Question:
The constexpr is not evaluated in compile-time as seen in the assembly(CALL instruction), why?
(Using most recent gcc that comes with codeblocks (g++ 4.7.1) with -std=c++11)
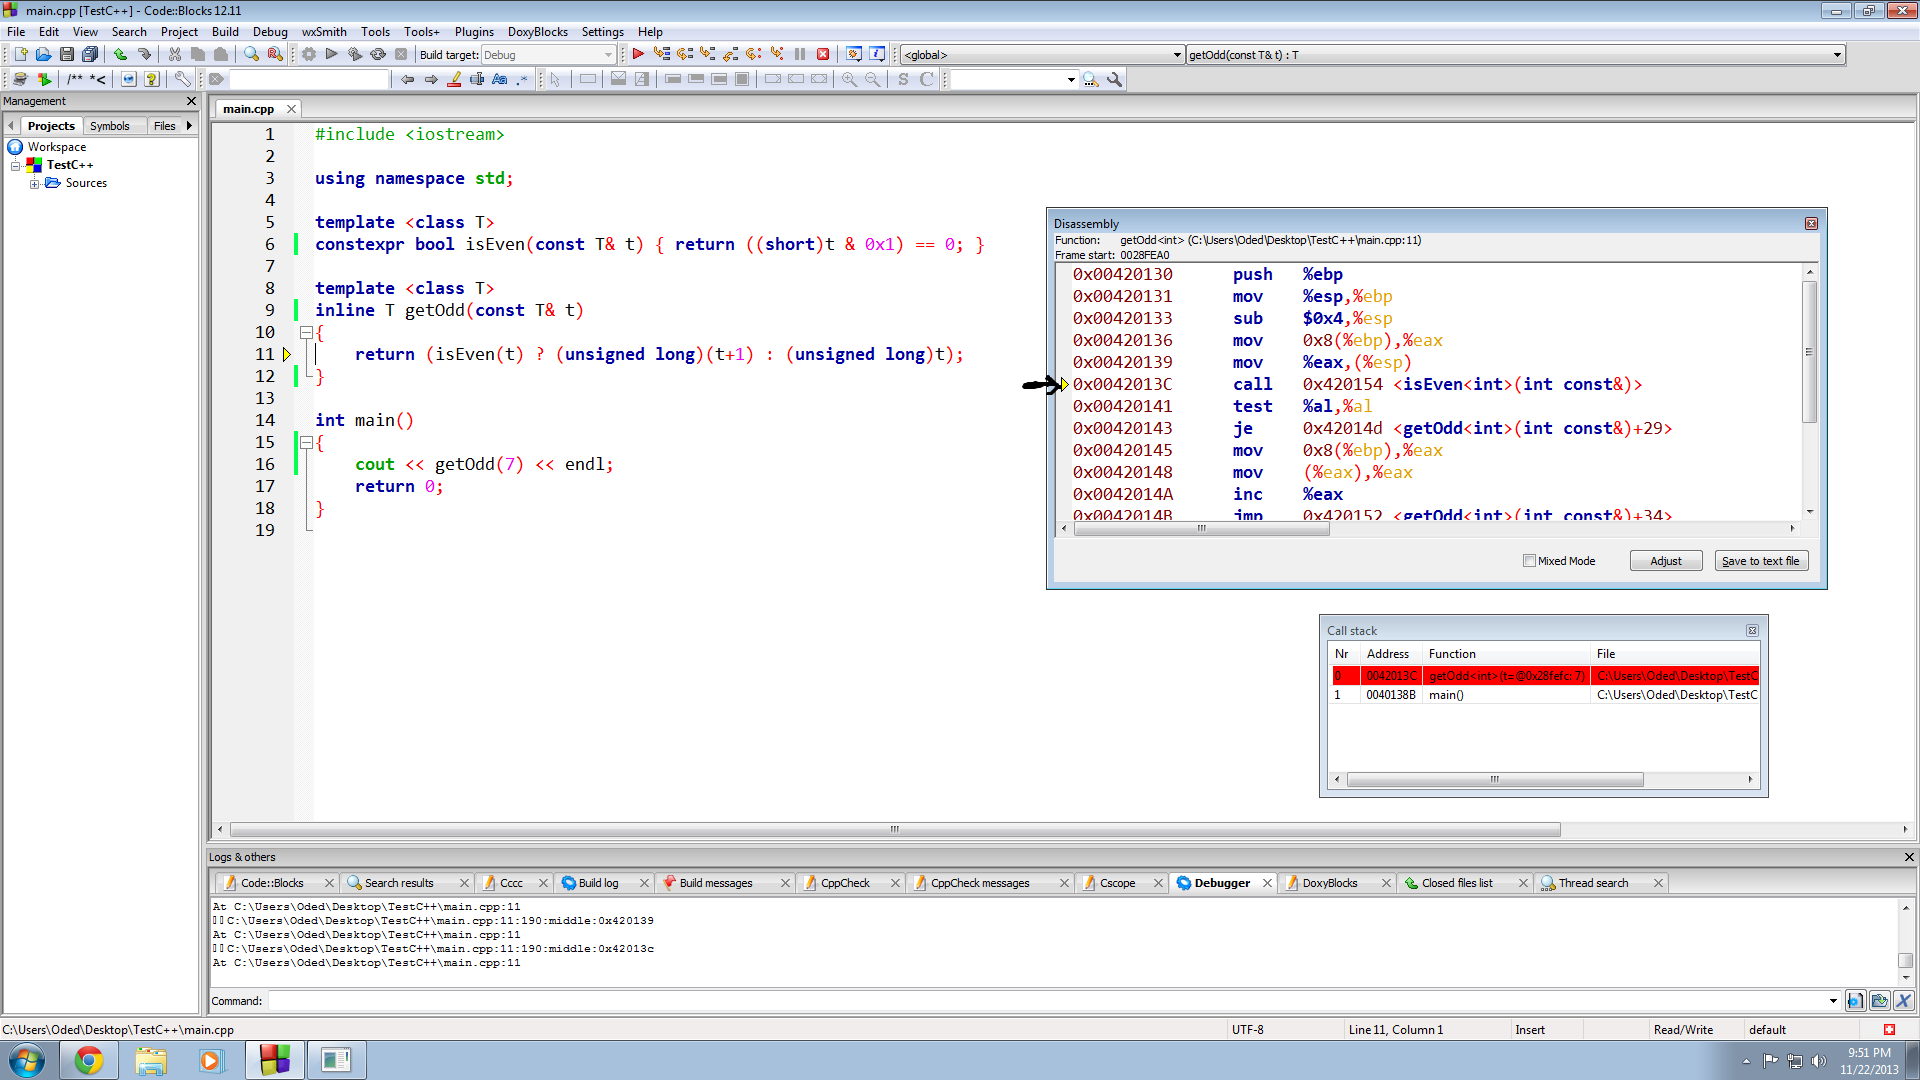
Answer: 'constexpr' doesn't guarantee compile-time evaluation. It only guarantees that the 'constexpr', when fed compile-time constant inputs itself resolves to a compile-time constant.
In this case, the compiler chose not to evaluate 'getOdd(7)', even though it could have. (Note, 'getOdd' itself isn't 'constexpr' even though 'isEven' is.)
The compiler might choose to optimize and inline, for example, you increase your optimization level. But that has little to do with 'constexpr'.